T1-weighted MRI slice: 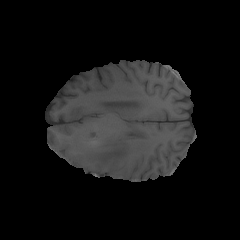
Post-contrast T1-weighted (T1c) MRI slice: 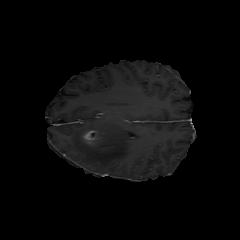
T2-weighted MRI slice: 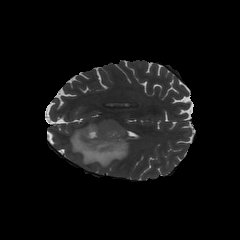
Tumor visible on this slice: yes